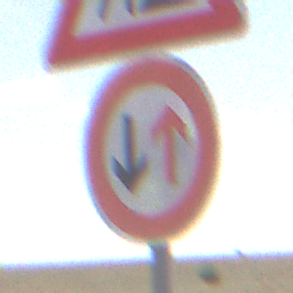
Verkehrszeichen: VorrangDesGegenverkehrs
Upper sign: Arbeitsstelle
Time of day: Midday
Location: Outdoor (Nature)
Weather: PartlyCloudy
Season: NotSpecified
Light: Natural